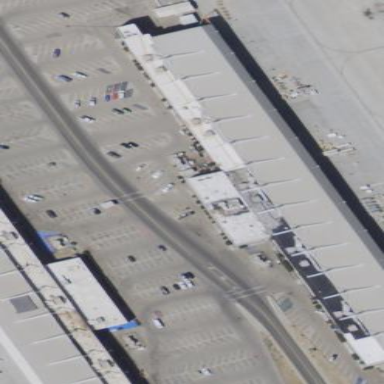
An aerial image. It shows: Hangar building located at airport.